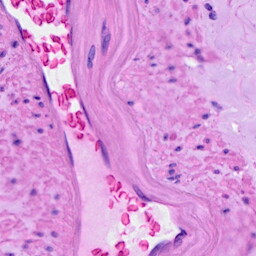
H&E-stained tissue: Ovarian